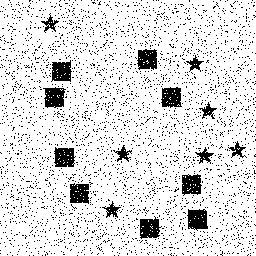
Squares: 9
Triangles: 0
Stars: 7
Total shapes: 16